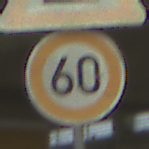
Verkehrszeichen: Geschwindigkeit60
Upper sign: UnebeneFahrbahn
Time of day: NotSpecified
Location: Indoor (Special)
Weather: NotSpecified
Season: NotSpecified
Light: Artificial